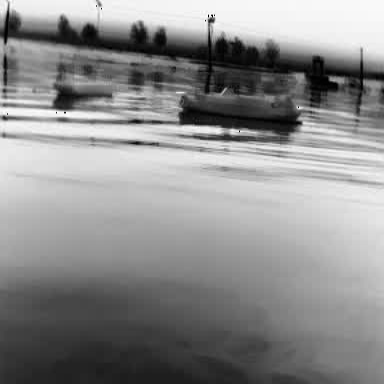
There are two objects shown in the infrared image, including a container_ship, and a liner.